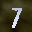
Label: 7